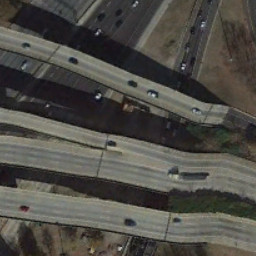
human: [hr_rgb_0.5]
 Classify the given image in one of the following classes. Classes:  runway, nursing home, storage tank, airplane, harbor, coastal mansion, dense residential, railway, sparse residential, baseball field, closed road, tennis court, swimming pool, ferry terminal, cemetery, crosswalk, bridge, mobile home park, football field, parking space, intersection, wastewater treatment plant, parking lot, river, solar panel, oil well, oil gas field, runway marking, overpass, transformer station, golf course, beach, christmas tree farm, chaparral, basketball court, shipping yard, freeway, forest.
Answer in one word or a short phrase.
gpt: overpass